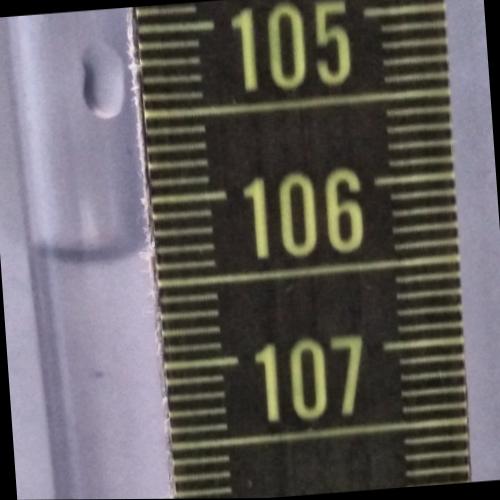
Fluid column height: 106.3 cm